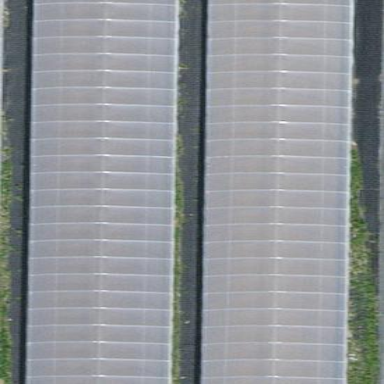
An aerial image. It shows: Greenhouse.